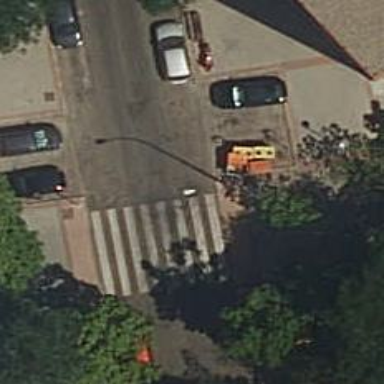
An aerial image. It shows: Pedestrian road.